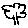
Label: tree